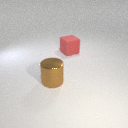
large red rubber cube to the right of large brown metal cylinder